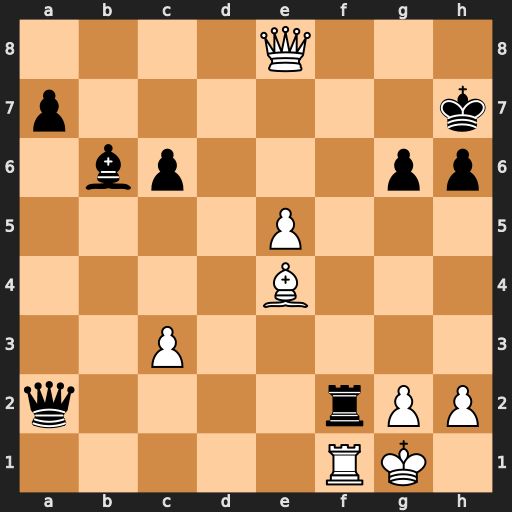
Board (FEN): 4Q3/p6k/1bp3pp/4P3/4B3/2P5/q4rPP/5RK1
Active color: w
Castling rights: -
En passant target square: -
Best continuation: Qxg6+ Kh8 Qh7#